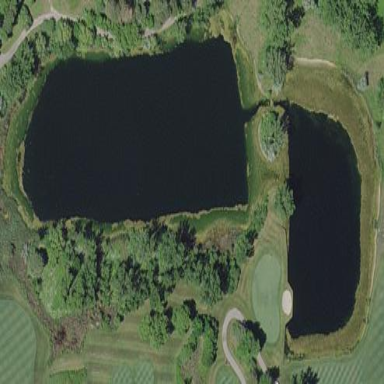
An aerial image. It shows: Scenic view of water hazard on golf course. The natural water feature adds beauty to the landscape.